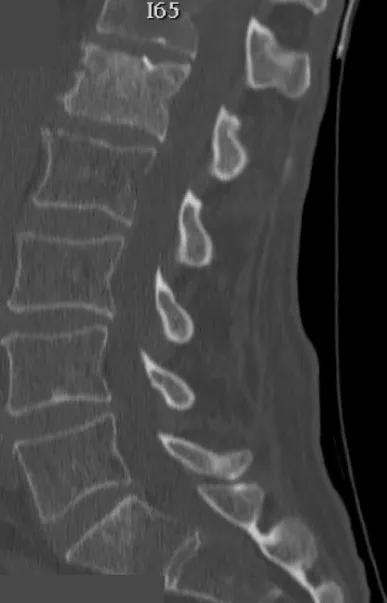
Sagittal thoraco-lumbar CT scan showing L1 metastatic lesion with altered bone density and osteolytic areas.
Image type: radiology (ct)